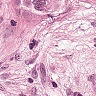
Metastatic tissue present: yes